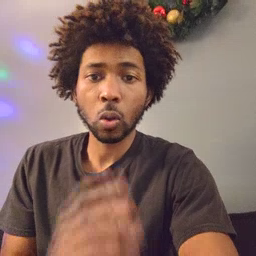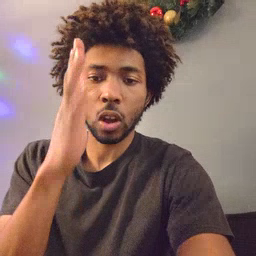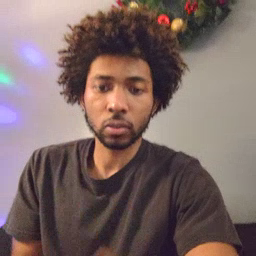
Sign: will